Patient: sex M, age 52
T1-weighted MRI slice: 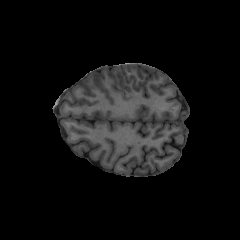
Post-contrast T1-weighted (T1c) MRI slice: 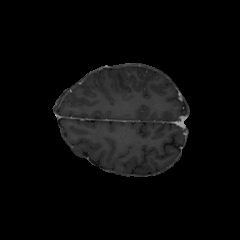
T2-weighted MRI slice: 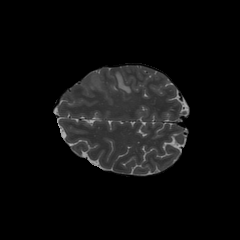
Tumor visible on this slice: yes
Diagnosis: Glioblastoma, IDH-wildtype
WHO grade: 4